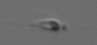
Label: flagellate_morphotype3